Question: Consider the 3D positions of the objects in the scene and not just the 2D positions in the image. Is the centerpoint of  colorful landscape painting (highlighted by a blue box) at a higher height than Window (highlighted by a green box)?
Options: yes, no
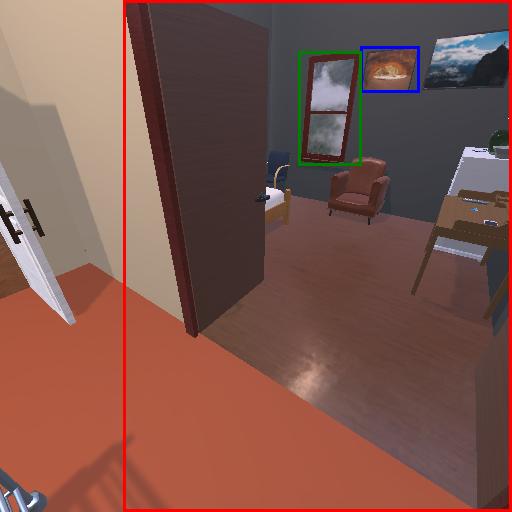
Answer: yes